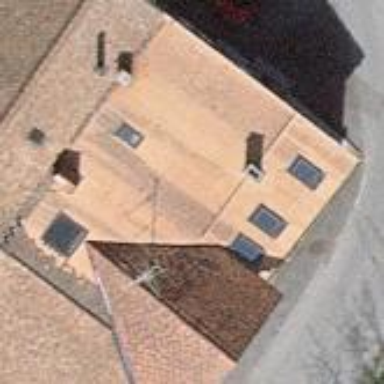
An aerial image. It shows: Simple house.